Aerial crown-view tile of a tropical tree (Barro Colorado Island, Panama), acquired 20240611:
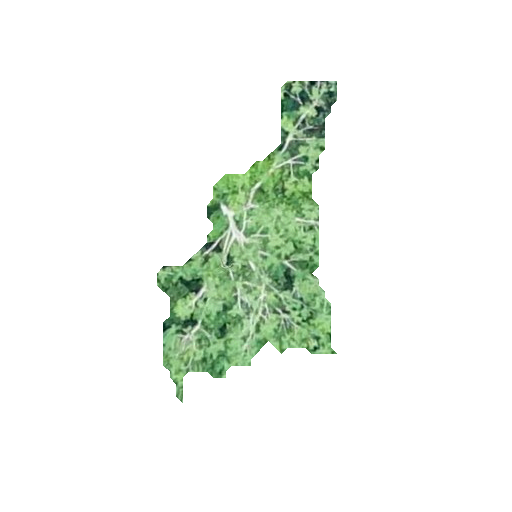
Species: Trattinnickia aspera
GBIF accepted scientific name: Trattinnickia aspera
Crown area: 46.983 m²